Interaction volume radius: 10 \u00c5
Interaction volume height: 10 \u00c5
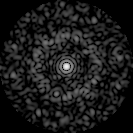
Disorder parameter: 0.792